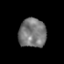
Tissue: prostate
Cell type: Fibroblasts
Senescence score: 0.7032
Nuclear area (px): 782
Mean DAPI intensity: 120.024